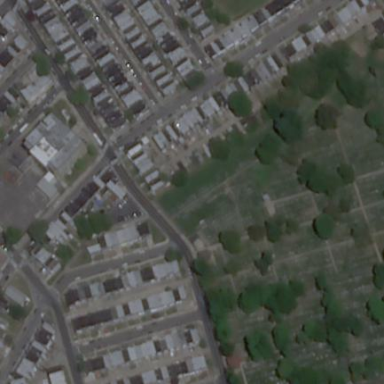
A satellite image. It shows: Cemetery.